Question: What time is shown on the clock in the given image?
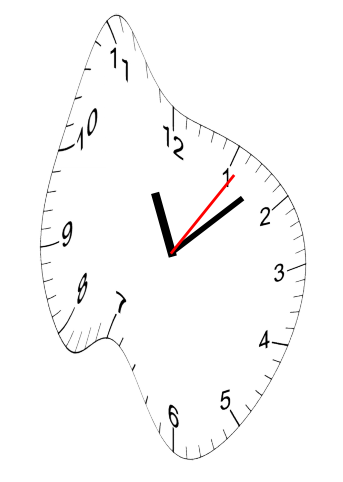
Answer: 11:08:06